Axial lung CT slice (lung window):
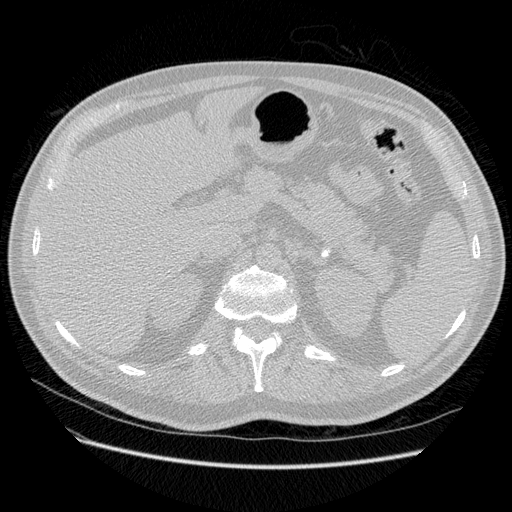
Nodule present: no